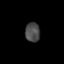
Tissue: prostate
Cell type: T cells
Senescence score: 0.2765
Nuclear area (px): 277
Mean DAPI intensity: 74.52